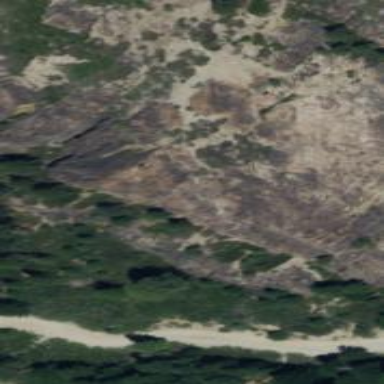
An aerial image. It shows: Crag climbing spot located at natural cliff.